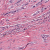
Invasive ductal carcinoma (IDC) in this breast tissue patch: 1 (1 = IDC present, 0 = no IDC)